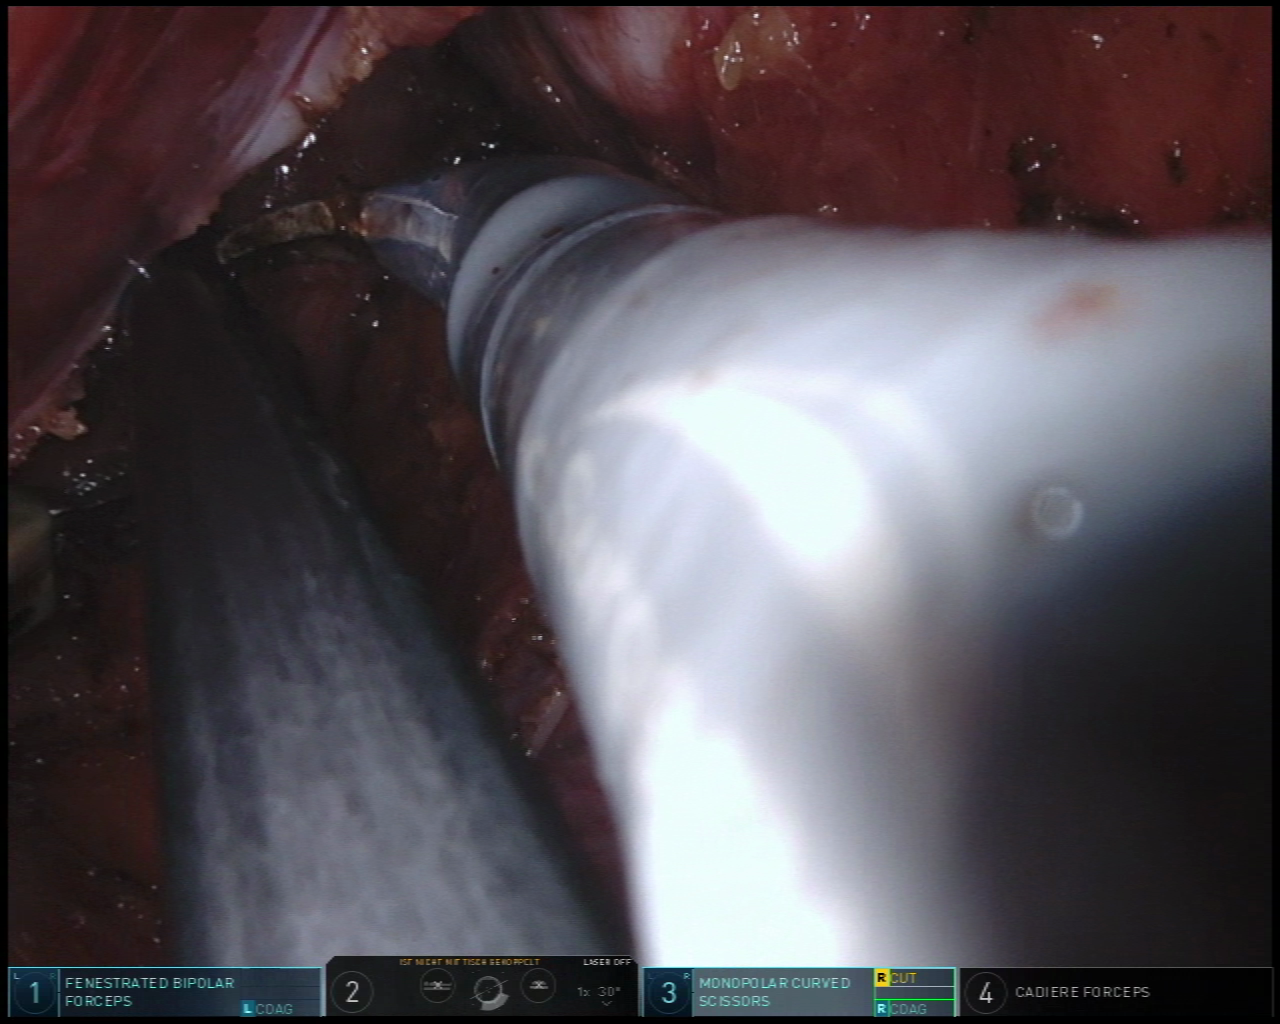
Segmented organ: vesicular_glands
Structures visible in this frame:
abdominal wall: no
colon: no
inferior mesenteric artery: no
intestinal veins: no
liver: no
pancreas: no
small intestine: no
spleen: no
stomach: no
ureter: no
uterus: no
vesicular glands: yes